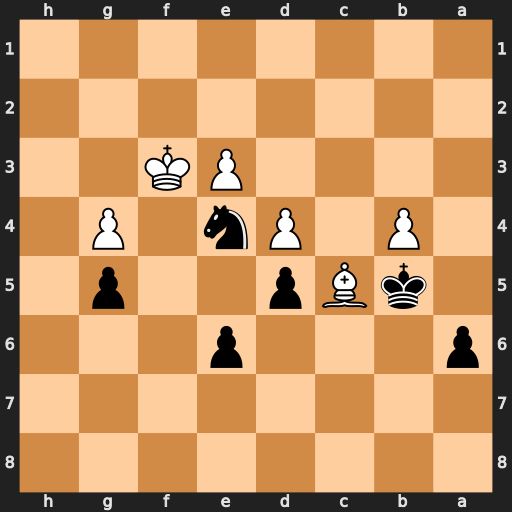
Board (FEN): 8/8/p3p3/1kBp2p1/1P1Pn1P1/4PK2/8/8
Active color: b
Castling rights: -
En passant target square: -
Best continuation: a5 bxa5 Nxc5